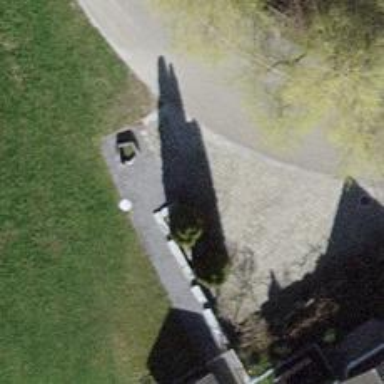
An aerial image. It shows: Historic wayside cross.